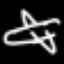
Label: airplane